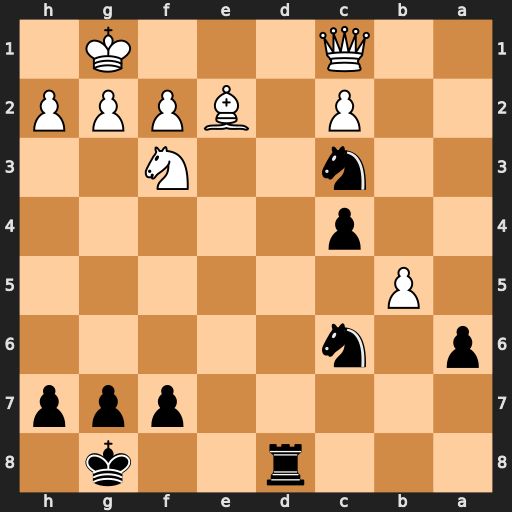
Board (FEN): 3r2k1/5ppp/p1n5/1P6/2p5/2n2N2/2P1BPPP/2Q3K1
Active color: b
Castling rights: -
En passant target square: -
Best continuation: Nxe2+ Kf1 Nxc1